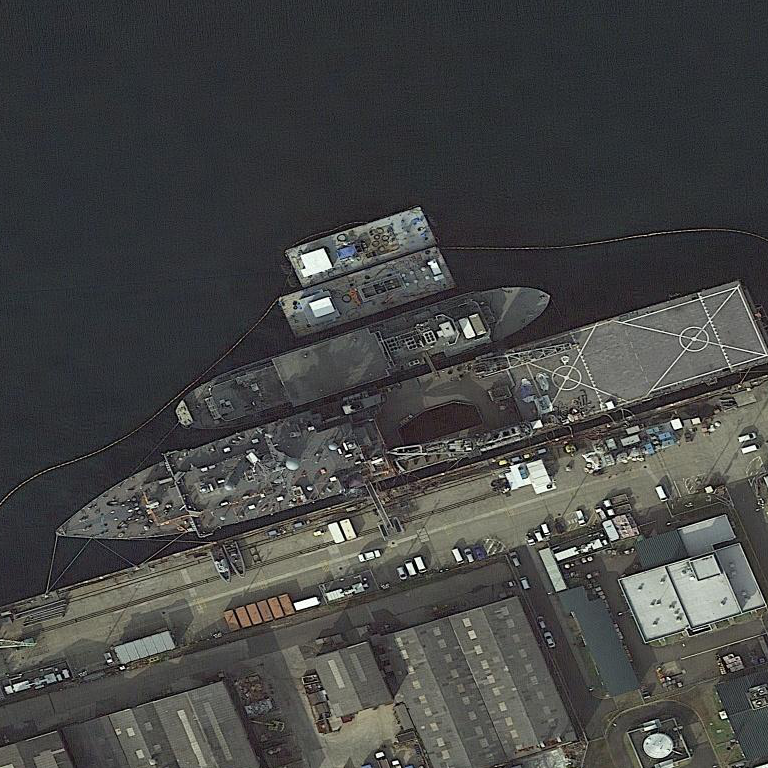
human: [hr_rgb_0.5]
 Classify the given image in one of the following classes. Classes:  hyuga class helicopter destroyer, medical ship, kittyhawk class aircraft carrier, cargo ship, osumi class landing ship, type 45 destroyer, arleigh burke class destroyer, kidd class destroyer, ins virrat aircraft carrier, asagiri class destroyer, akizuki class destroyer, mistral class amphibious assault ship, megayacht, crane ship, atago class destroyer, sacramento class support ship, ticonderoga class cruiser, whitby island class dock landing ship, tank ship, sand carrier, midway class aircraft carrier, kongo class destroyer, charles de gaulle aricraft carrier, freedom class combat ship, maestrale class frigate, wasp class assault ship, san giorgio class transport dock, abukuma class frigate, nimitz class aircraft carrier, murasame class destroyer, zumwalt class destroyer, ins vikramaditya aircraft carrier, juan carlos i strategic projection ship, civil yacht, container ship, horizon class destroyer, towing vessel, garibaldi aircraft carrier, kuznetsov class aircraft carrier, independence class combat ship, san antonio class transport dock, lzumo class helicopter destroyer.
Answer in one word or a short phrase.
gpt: Whitby Island class dock landing ship